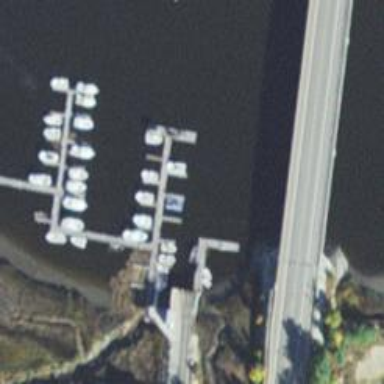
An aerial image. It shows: Man-made pier.